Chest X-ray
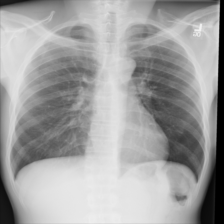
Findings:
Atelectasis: negative
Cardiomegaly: negative
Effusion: negative
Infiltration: negative
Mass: negative
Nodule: negative
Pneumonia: negative
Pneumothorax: negative
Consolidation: negative
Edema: negative
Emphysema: negative
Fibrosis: negative
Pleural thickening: negative
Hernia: negative